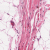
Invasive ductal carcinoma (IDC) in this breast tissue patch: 0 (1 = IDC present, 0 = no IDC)